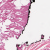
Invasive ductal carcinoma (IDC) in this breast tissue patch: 0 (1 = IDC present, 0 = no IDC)